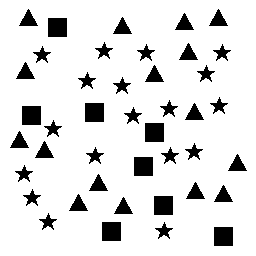
Squares: 8
Triangles: 16
Stars: 18
Total shapes: 42